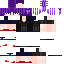
A female human skin with dark skin, wearing brown hood dressed in a purple hoodie and black shorts, featuring a closed mouth.